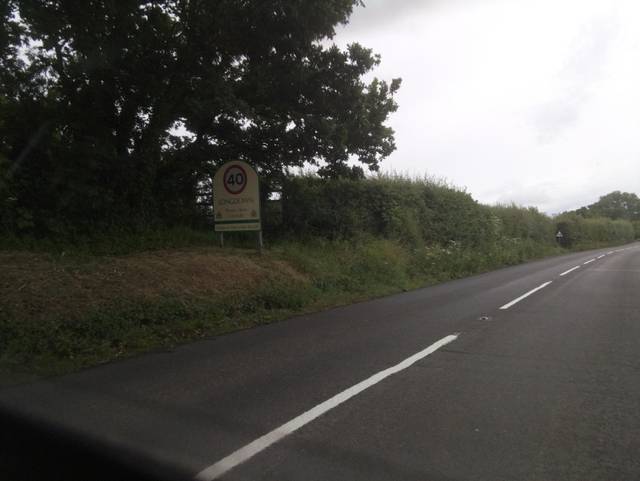
Region: United Kingdom
Coordinates: 50.709, -3.576